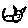
Label: cat